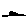
Label: line